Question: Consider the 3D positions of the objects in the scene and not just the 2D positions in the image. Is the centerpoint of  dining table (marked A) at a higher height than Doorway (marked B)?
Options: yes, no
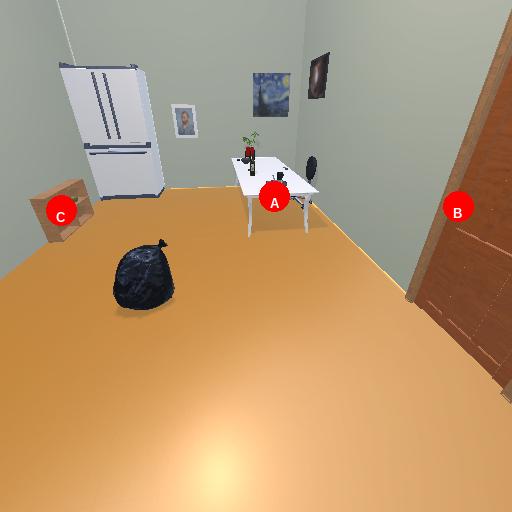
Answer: yes